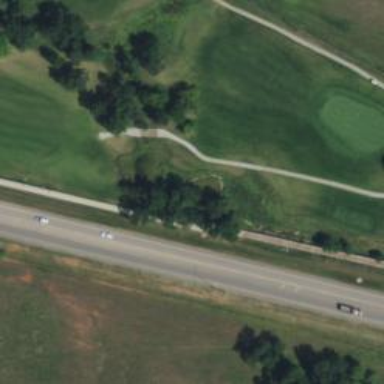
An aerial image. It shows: Service road designated as golf cart track.